Question: This is the POST message to service of Google Chrome:

I want post this POST message from C#:
'''
System.Net.WebRequest req =
System.Net.WebRequest.Create(@"http://www.chchch.ru/SystemService.asmx/VotingFoPhoto");
req.Method = "POST";
req.Timeout = 12000;
req.ContentType = "application/json; charset=UTF-8";
byte[] sentData = Encoding.GetEncoding(1251).GetBytes("photoId=E6A0327A&concursId=3");
req.ContentLength = sentData.Length;
System.IO.Stream sendStream = req.GetRequestStream();
sendStream.Write(sentData, 0, sentData.Length);
sendStream.Close();
req.GetResponse();
'''
When i run this code, i get 500 server error. Help me please.
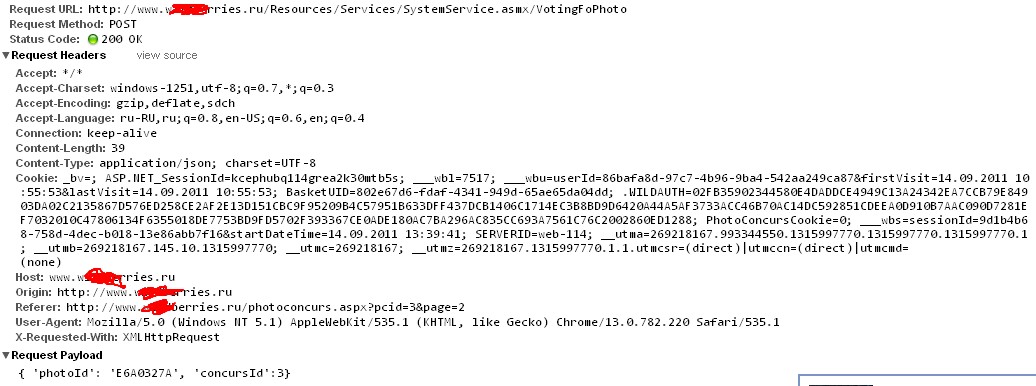
Answer: You have told the server your 'content-type' is 'application/json'. But you have provided content in 'application/x-www-urlencoded' format.
Try providing JSON format:
'''
byte[] sentData =
Encoding.GetEncoding(1251).GetBytes("{'photoId':'E6A0327A';'concursId':3}");
'''
Alternatively try changing the content-type header.